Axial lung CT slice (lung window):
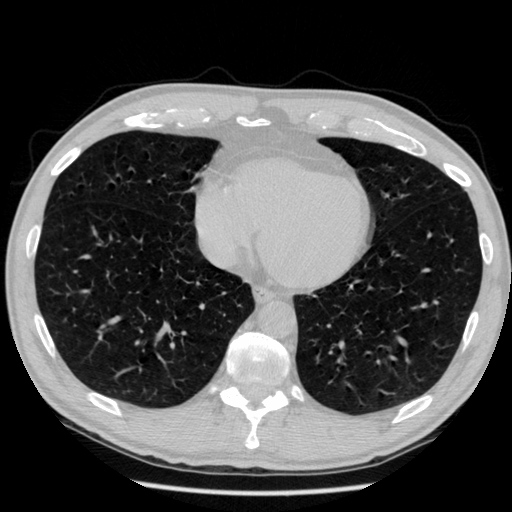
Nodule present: no